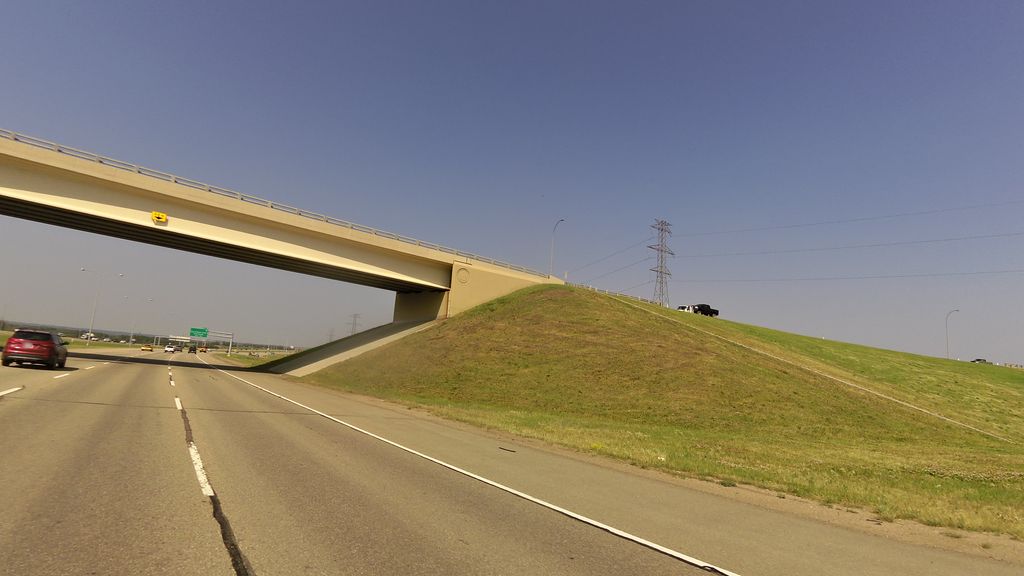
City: edmonton